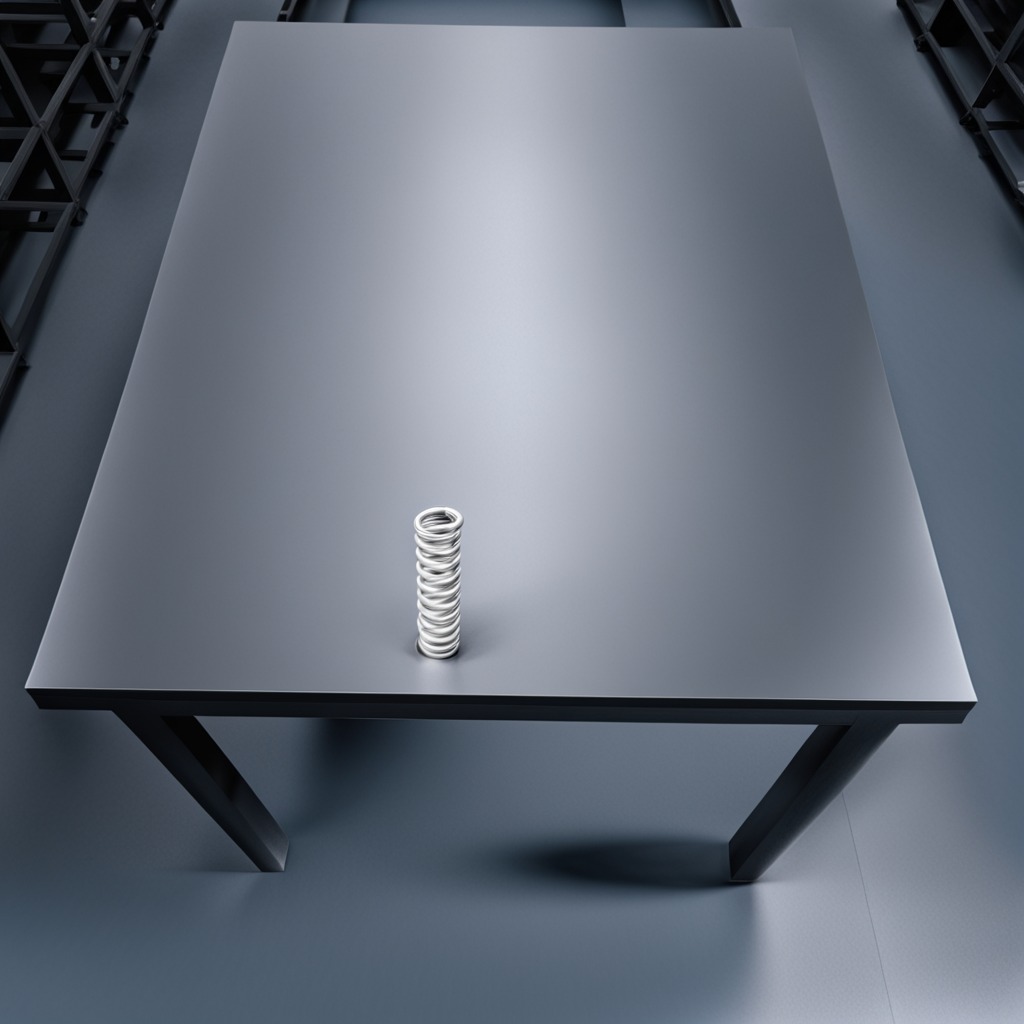
A coiled metal spring is lying on the clean empty table in the basement in the evening.